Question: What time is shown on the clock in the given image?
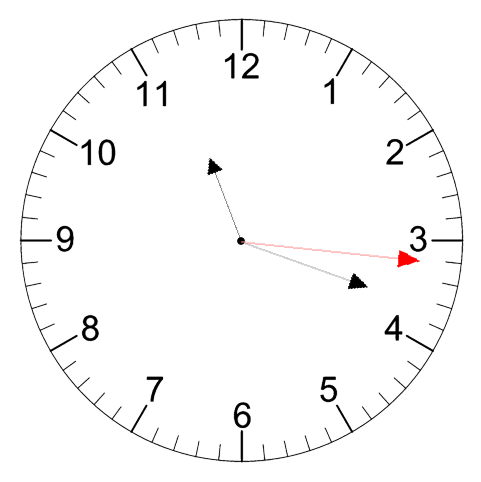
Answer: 11:18:16